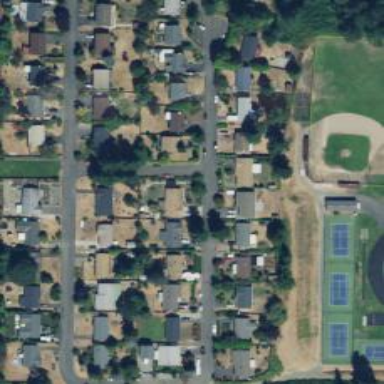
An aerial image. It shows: Single-family residential area.